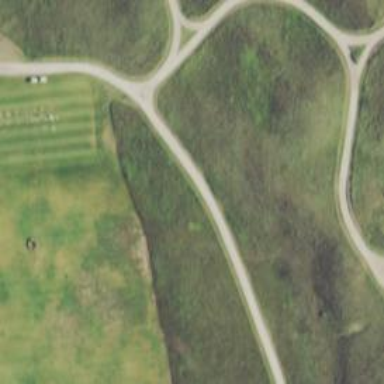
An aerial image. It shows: Footway that resembles golf path.